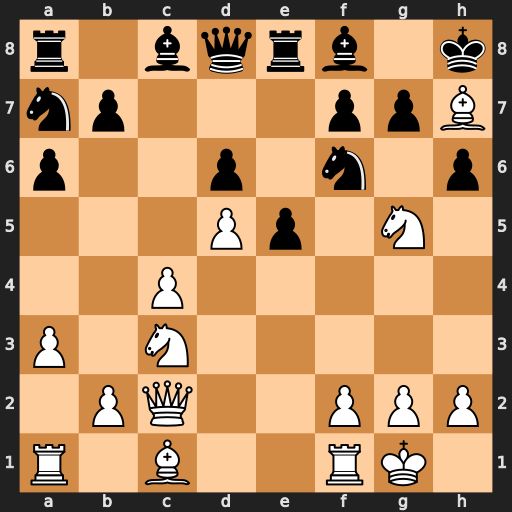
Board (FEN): r1bqrb1k/np3ppB/p2p1n1p/3Pp1N1/2P5/P1N5/1PQ2PPP/R1B2RK1
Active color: w
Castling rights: -
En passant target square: -
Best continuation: Nxf7#